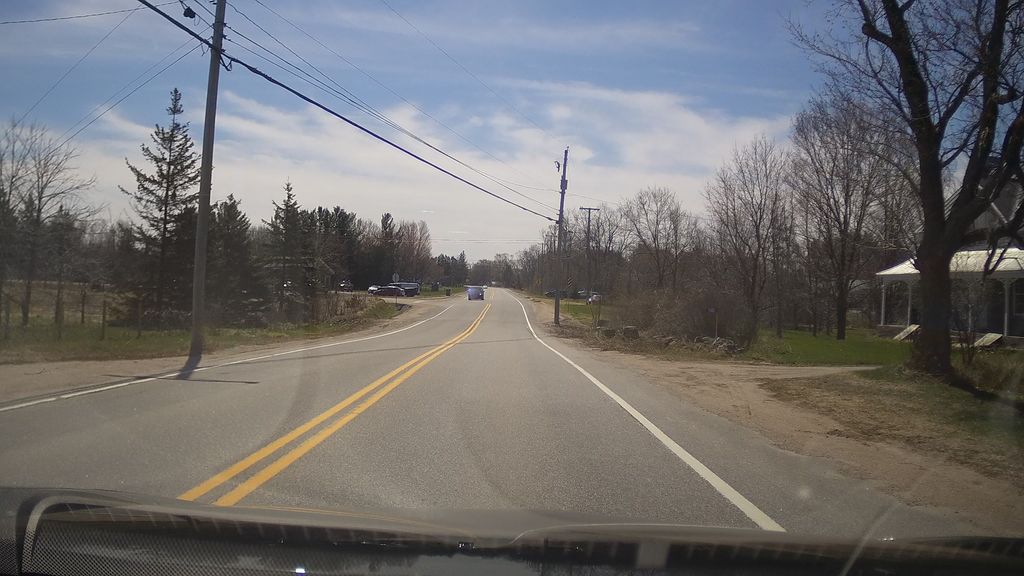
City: ottawa-gatineau